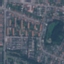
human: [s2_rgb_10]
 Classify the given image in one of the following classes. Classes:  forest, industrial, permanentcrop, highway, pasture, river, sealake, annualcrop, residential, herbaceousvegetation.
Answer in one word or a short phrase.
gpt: Residential